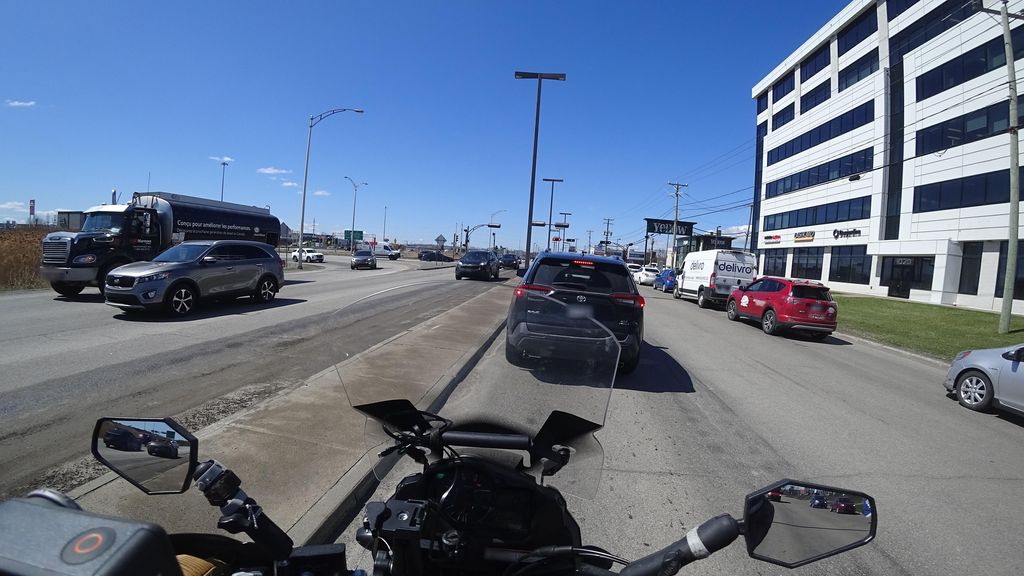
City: quebec_city